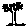
Label: tree